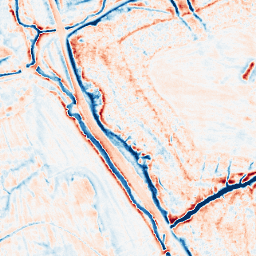
Category: edge_preserving
Decomposition family: anisotropic_diffusion
Decomposition parameters: iterations: 50
kappa: 30
gamma: 0.1
Upsampling method: sinc_blackman
Upsampling parameters: scale: 8
kernel_size: 16
Upsampling scale: 8